Question: I read trough a lot of the posts here but those solutions don't seem to work for me.
I have a problem with the row because it should fit the image without those white spacings ont top:

'''
#popuptable table, th, td, tr
table.popuptable {
border-width: 1px;
border-spacing: 2px;
border-style: outset;
border-color: #2778AF !important;
border-collapse: collapse;
background-color: white;
}
table.popuptable th {
margin-left: 20px !important;
border-width: 0px;
padding: 2px;
border-style: ;
border-color: #2778AF !important;
background-color: white;
-moz-border-radius: ;
}
table.popuptable td {
border-width: 0px;
padding: 2px;
border-style: ;
border-color: #2778AF !important;
background-color: white;
-moz-border-radius: ;
}
table.popuptable tr {
border-width: 0px;
padding: 2px;
border-style: ;
border-color: #2778AF !important;
background-color: white;
-moz-border-radius: ;
}
'''
Where is my problem? I tried all combinations of 'height' I could think of..
Update Html for the popup:
'''
<div id="hidden-BE" style="display:none;" class="popuptable">
<table border="0" width="400">
<tbody><tr>
<th colspan="2"> Kanton BE </th>
</tr>
<tr>
<td width="125px"><img src="http://www.personnes-histoirerurale.ch/pimages/ch/be.gif" width="125"></td>
<td valign="top">
<b>Auswahl (Total: 4)</b><br>
<ul>
<li>Laur, Ernst Ferdinand (<PHONE>)</li>
<li>Landis, Jakob (1926-)</li>
<li>Lampert, Octave</li>
<li>Laur-Schaffner, Sophie (<PHONE>)</li>
</ul>
</td>
</tr>
</tbody></table>
</div>
'''
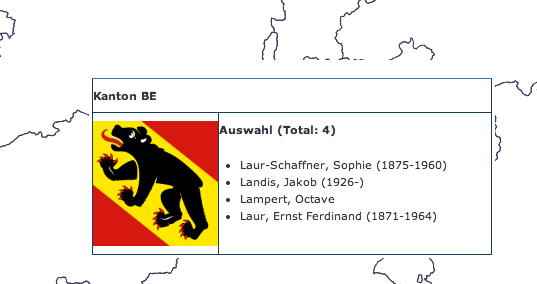
Answer: Here is one way of adjusting the layout to get a good image fit.
For the HTML, add 'valign="top"' to the table cell holding the image:
'''
<table border="0" width="400" class="popuptable">
<tbody>
<tr>
<th colspan="2">Kanton BE</th>
</tr>
<tr>
<td width="125px" valign="top">
<img src="http://www.personnes-histoirerurale.ch/pimages/ch/be.gif" width="125">
</td>
<td valign="top">
<b>Auswahl (Total: 4)</b>
<br>
<ul>
<li>Laur, Ernst Ferdinand (<PHONE>)</li>
<li>Landis, Jakob (1926-)</li>
<li>Lampert, Octave</li>
<li>Laur-Schaffner, Sophie (<PHONE>)</li>
</ul>
</td>
</tr>
</tbody>
</table>
'''
For the CSS, make the following modifications:
'''
table.popuptable td {
border-width: 1px;
padding: 0px; /* adds spacing above image, so remove... */
border-style: solid;
border-color: #2778AF !important;
background-color: white;
-moz-border-radius: ;
}
table.popuptable img {
display: block;
}
table.popuptable ul {
border: 1px dashed red;
margin: 0 ;
}
'''
Use 'display: block' on the 'img' to get rid of the extra space below the baseline that gets inserted with inline elements.
You also have 2px padding in the table cells, which you may want to remove or keep as needed.
Finally, the default margins on the 'ul' may cause the height of the text block to be higher than the image, so adjust those as necessary.
See fiddle: <URL>